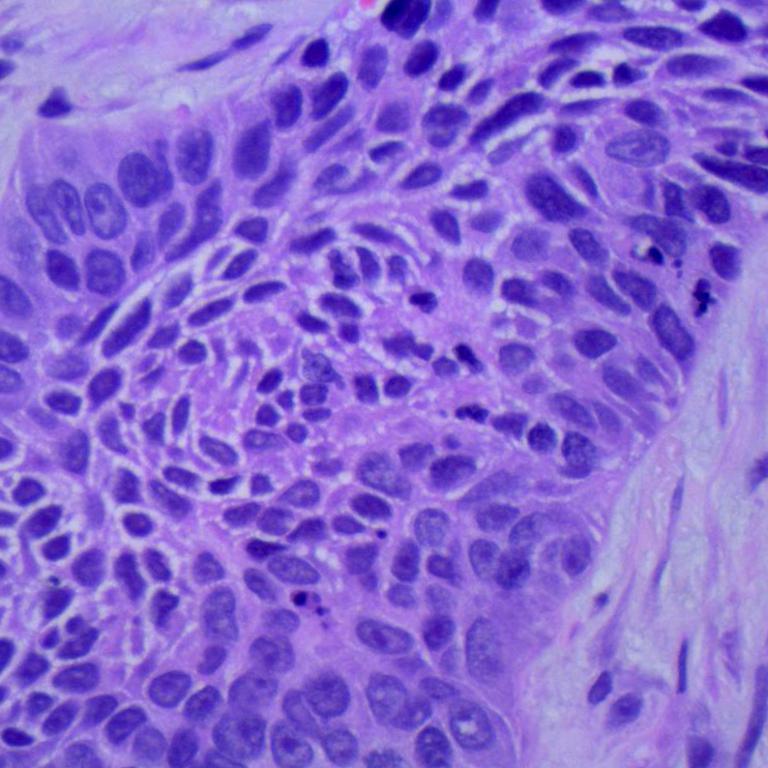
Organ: lung
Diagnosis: squamous carcinomas